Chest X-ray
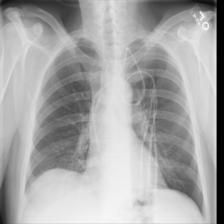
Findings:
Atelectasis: negative
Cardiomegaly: negative
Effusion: positive
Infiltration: negative
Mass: negative
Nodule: negative
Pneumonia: negative
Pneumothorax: negative
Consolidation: negative
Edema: negative
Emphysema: negative
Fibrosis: negative
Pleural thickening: negative
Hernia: negative